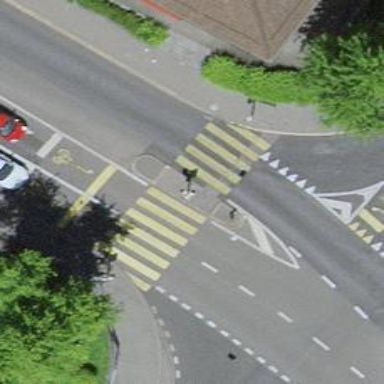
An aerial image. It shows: Road crossing with traffic signals and island.